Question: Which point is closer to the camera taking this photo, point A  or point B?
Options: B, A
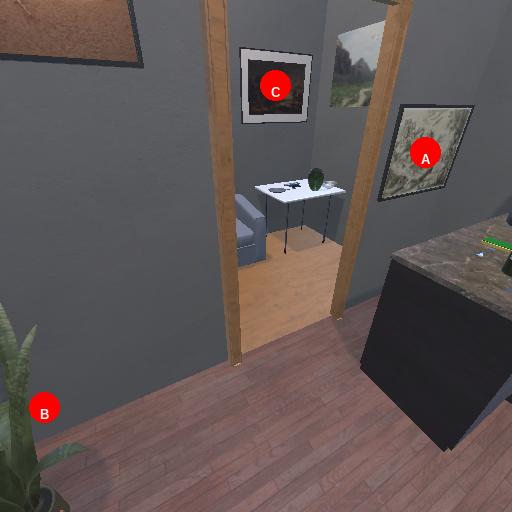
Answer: B